Question: I was trying to make a CSS shape like this. I need to make exact the shape shown in the attached image. How to make this?
Please help.
Fiddle link <URL>
'''
#activityIcon {
position: relative;
width: 200px;
height: 150px;
margin: 20px 0;
background: red;
border-radius: 50% / 10%;
color: white;
text-align: center;
text-indent: .1em;
}
#activityIcon:before {
content: '';
position: absolute;
top: 10%;
bottom: 10%;
right: -5%;
left: -5%;
background: inherit;
border-radius: 5% / 50%;
}
'''
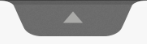
Answer: I'm not sure if my answer provides anything that kougiland's doesn't, but I did it so I figured I might as well post it.
It looks like this.

<URL>
The HTML looks like this.
'''
<div class="tab-bar">
<div class="tab">&utrif;</div>
<div class="tab">&utrif;</div>
<div class="tab">&utrif;</div>
</div>
'''
The CSS looks like this.
'''
body {
background-color: #eee;
}
.tab-bar {
overflow: hidden;
text-align: center;
}
.tab {
margin: 0 1.55rem;
color: #999;
display: inline-block;
position: relative;
top: 0.1rem;
width: 9rem;
font-size: 3rem;
line-height: 3rem;
background-color: #666;
transform: perspective(4rem) rotateX(-20deg);
border-radius: 0 0 1rem 1rem;
}
.tab::before,
.tab::after {
content: " ";
display: block;
position: absolute;
width: 1rem;
height: 1rem;
top: -1rem;
border-color: #666;
border-style: solid;
}
.tab::before {
left: -1rem;
border-radius: 0 2rem 0 0;
border-width: 1rem 1rem 0 0;
}
.tab::after {
right: -1rem;
border-radius: 2rem 0 0 0;
border-width: 1rem 0 0 1rem;
}
'''